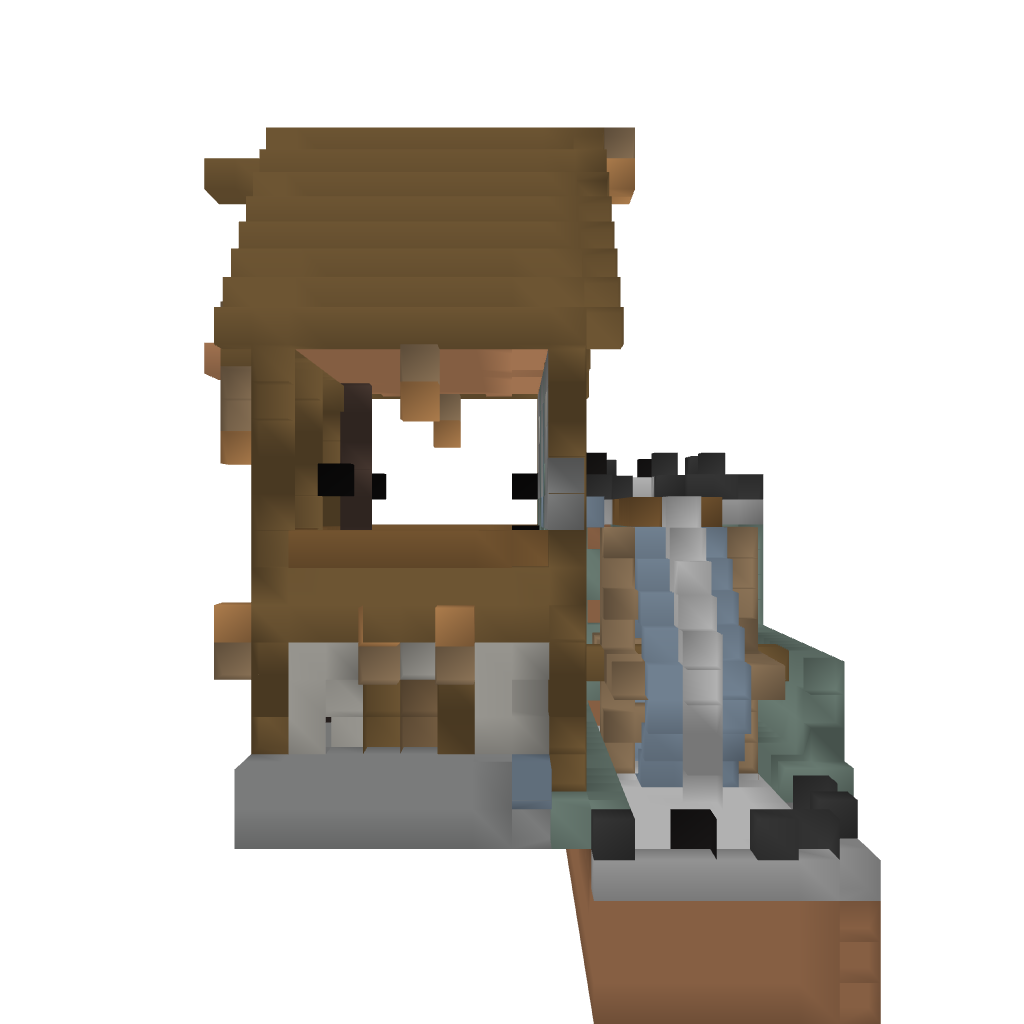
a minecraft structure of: Medieval water mill